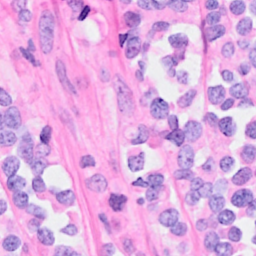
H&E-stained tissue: Breast